Current action and preconditions to check: trajectory_clear

Your task: For each precondition in the list above, predict whether it will hold at this action.

Consider the current scene as observed from the mobile robot's camera, and analyze the predicted future states of all dynamic agents (e.g., people, animals, vehicles, or any moving entities) within the NEXT SECOND.

IMPORTANT: Only answer "very likely" if you are absolutely certain—based on strong, clear evidence—that a dynamic agent will violate the precondition in the predicted future state. Do NOT answer "very likely" for unlikely, ambiguous, or low-probability risks.

Ask yourself for each precondition: Is there a high probability, with clear and convincing evidence, that the predicted future states of any dynamic agent will interfere with the predicted future state of the currently executing action within the NEXT SECOND, causing that precondition to fail?

Assess the risk level based on these predictions. Use "likely" or "very likely" if motions create a clear risk of interference.

Use "neutral" or "improbable" if agents are nearby but their predicted paths are clearly diverging or non-conflicting.

Failure Risk Categories: "very improbable", "improbable", "neutral", "likely", "very likely"

Answer Format: Output ONLY the probability_of_failure value from these categories: "very improbable", "improbable", "neutral", "likely", "very likely"

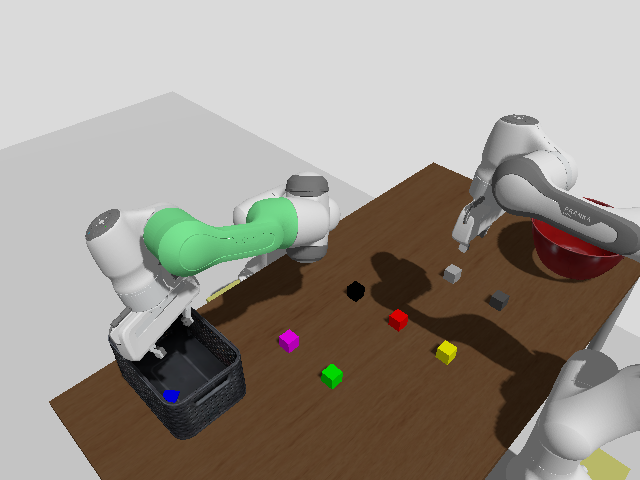

Answer: very improbable